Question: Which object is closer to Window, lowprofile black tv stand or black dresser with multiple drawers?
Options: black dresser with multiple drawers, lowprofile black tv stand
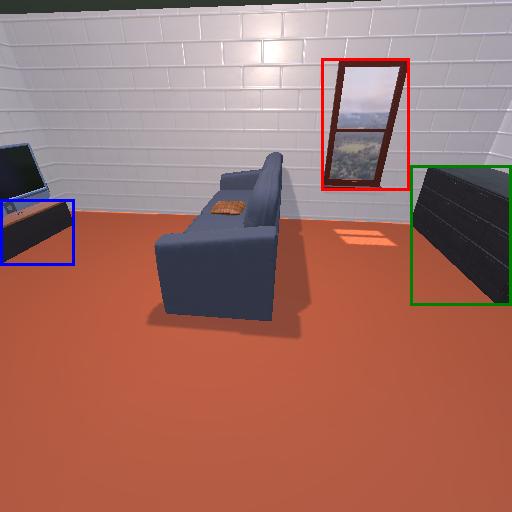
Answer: black dresser with multiple drawers